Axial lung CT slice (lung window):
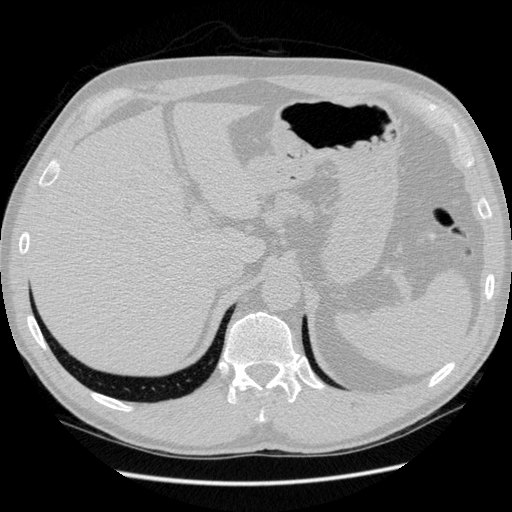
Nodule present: no